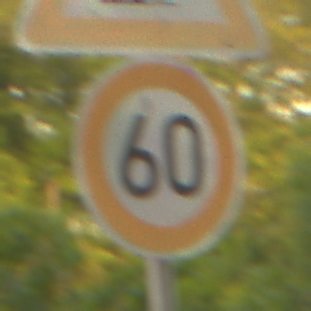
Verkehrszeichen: Geschwindigkeit60
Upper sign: UnzureichendesLichtraumprofil
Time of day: SunriseSunset
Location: Outdoor (RoadRail)
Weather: Clear
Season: NotSpecified
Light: Natural